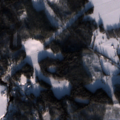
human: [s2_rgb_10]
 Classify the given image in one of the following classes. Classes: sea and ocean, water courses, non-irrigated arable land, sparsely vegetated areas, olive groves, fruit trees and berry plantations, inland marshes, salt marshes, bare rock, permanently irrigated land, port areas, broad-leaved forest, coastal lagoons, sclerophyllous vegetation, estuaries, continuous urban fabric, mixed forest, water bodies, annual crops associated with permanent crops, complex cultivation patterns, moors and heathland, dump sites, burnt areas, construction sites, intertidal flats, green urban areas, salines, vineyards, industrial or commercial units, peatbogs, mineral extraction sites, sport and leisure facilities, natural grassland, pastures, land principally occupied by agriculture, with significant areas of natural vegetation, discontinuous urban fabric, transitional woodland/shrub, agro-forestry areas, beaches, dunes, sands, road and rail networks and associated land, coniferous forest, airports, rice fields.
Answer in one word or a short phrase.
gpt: non-irrigated arable land, land principally occupied by agriculture, with significant areas of natural vegetation, broad-leaved forest, coniferous forest, mixed forest